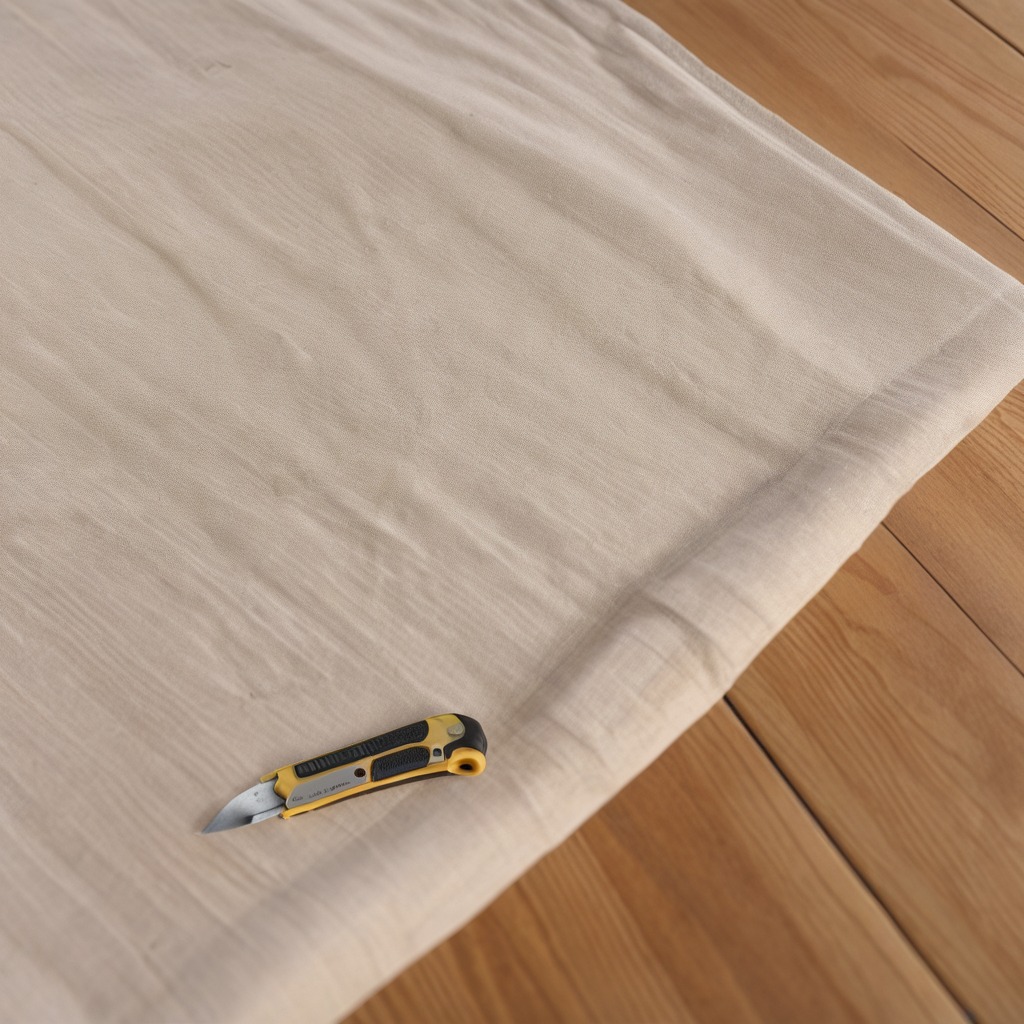
A utility knife is lying on a wooden table in an outdoor workshop during daytime bright natural light soft shadows worn but beneath the cloth.